Aerial crown-view tile of a tropical tree (Barro Colorado Island, Panama), acquired 20250414:
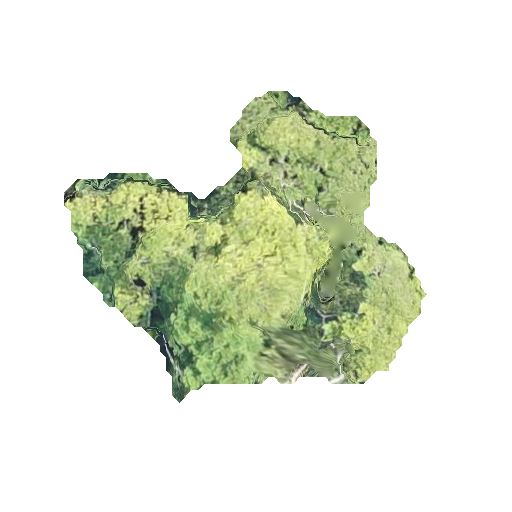
Species: Terminalia amazonia
GBIF accepted scientific name: Terminalia amazonica
Crown area: 99.485 m²